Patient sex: F
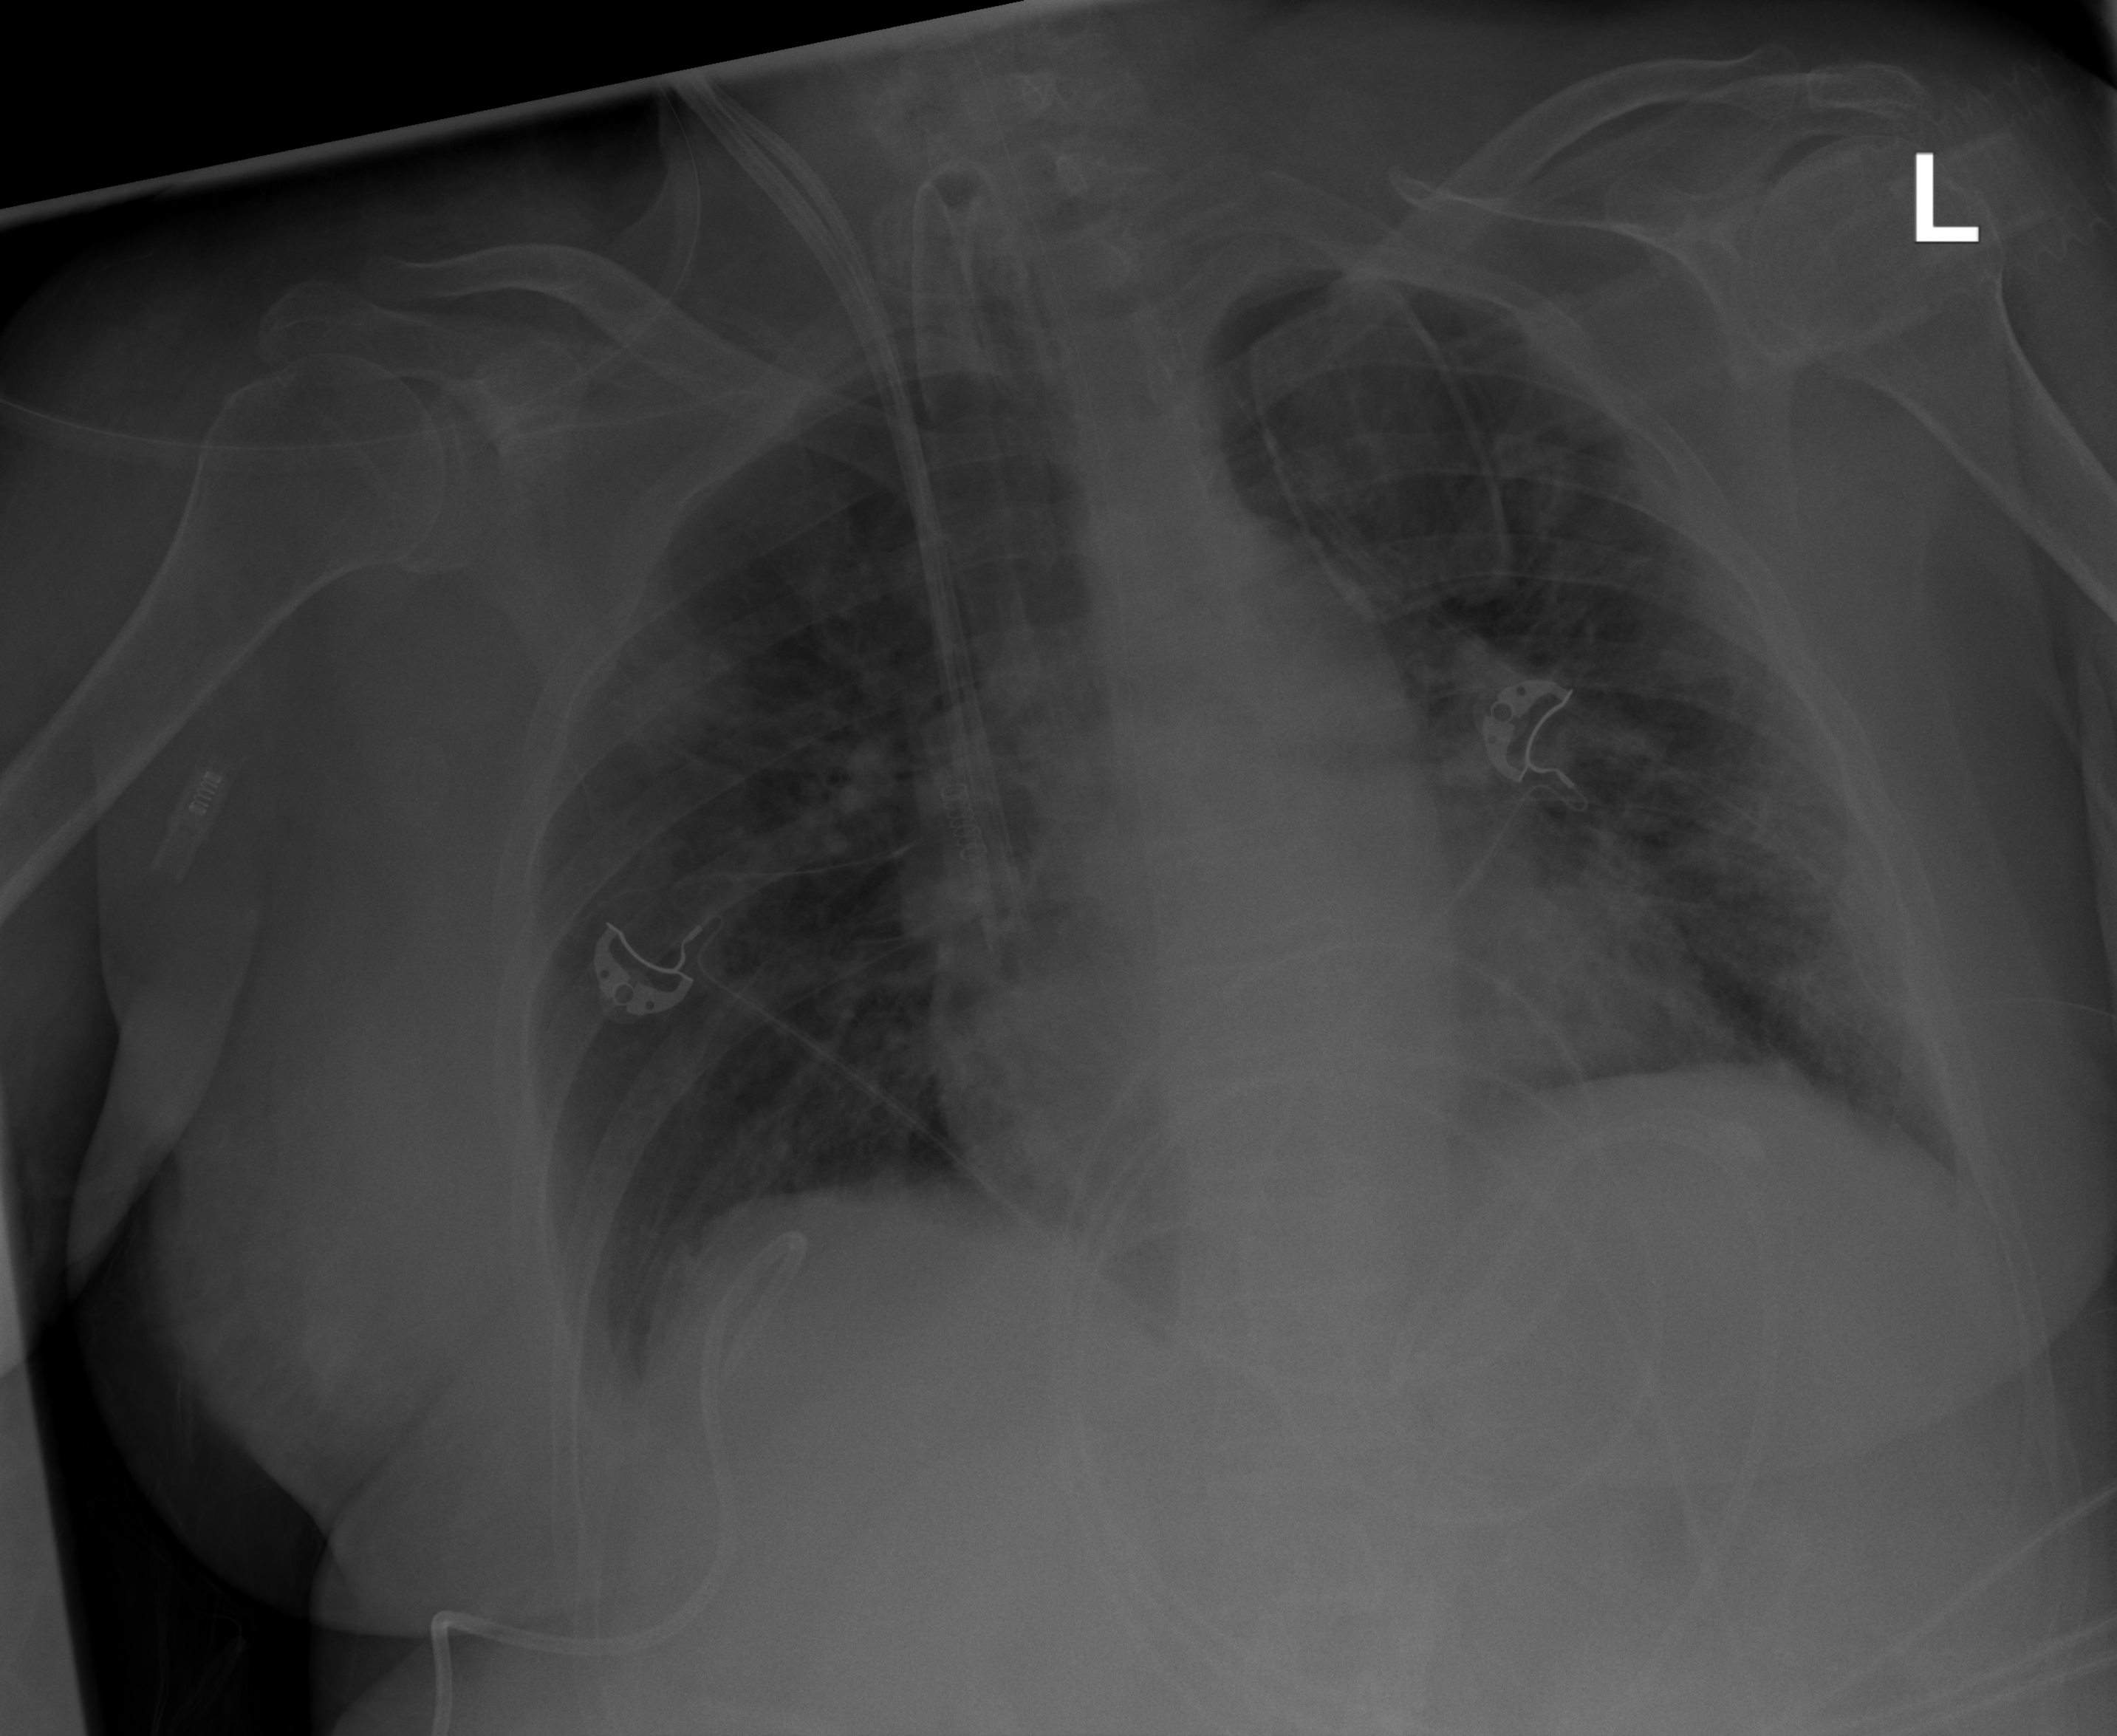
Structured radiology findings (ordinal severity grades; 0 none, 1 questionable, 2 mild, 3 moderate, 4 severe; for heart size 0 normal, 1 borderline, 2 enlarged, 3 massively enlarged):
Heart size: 2
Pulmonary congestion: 2
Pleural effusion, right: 2
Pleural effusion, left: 0
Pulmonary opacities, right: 2
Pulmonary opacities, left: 3
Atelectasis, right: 2
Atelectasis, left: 0